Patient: sex M, age 65
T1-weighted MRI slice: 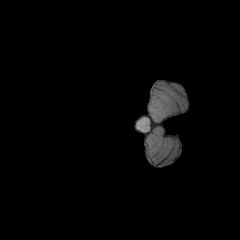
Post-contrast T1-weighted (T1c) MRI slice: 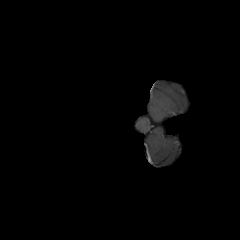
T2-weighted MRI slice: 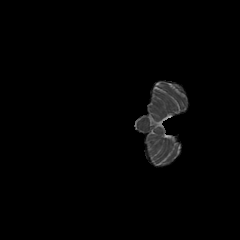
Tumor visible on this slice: no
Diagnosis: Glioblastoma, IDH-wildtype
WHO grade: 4